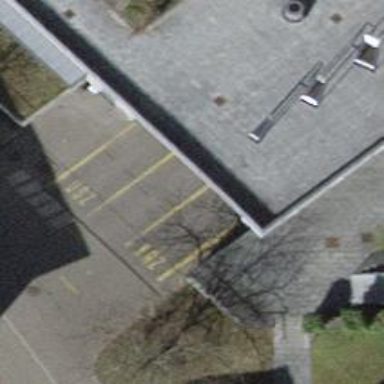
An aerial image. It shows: Parking entrance.